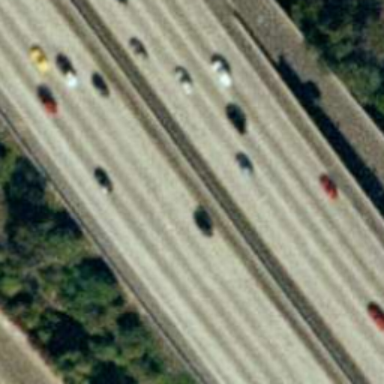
There are two straight freeways closed to each other .